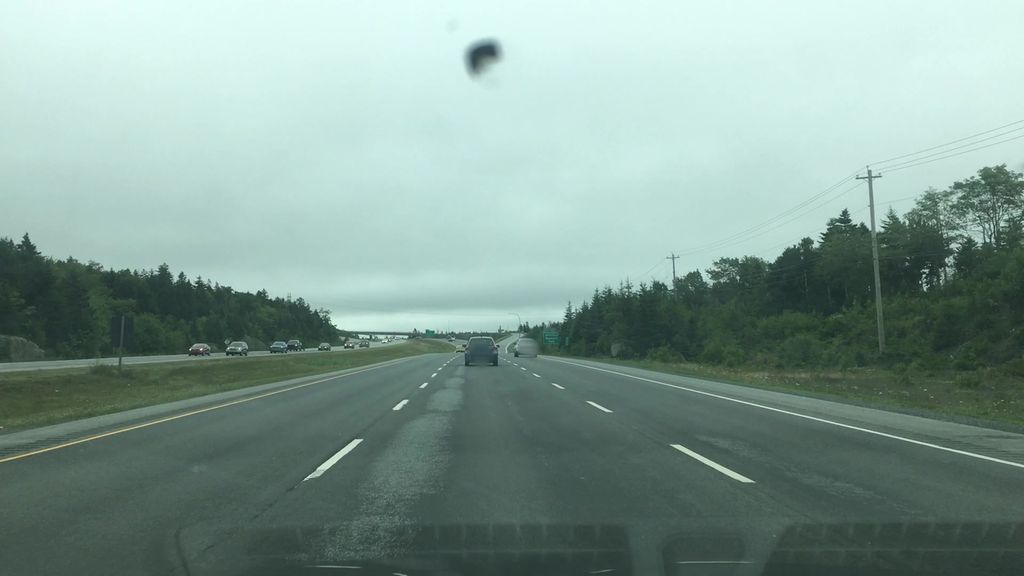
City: halifax